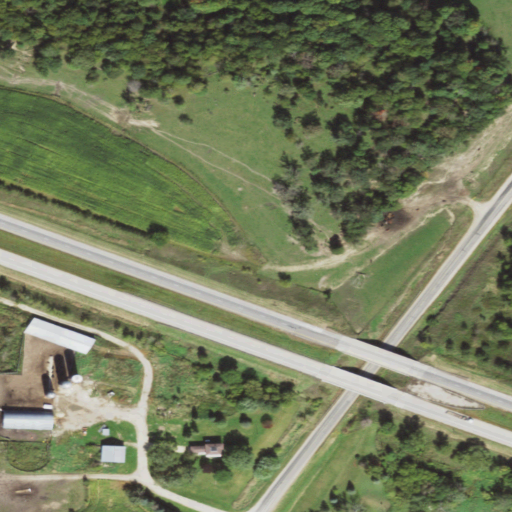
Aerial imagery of ridge(s) in Minnesota named Shelton Hill containing deciduous forest, pasture, grassland, low intensity development, medium intensity development, cultivated crops, open development, mixed forest, and high intensity development